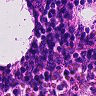
Metastatic tissue present: no